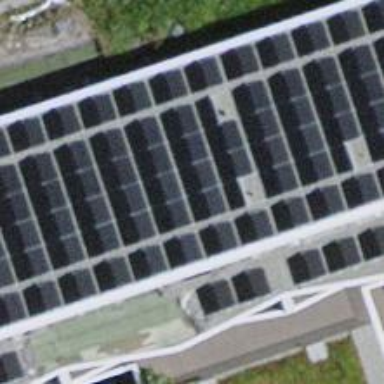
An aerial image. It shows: Solar photovoltaic panel generator.